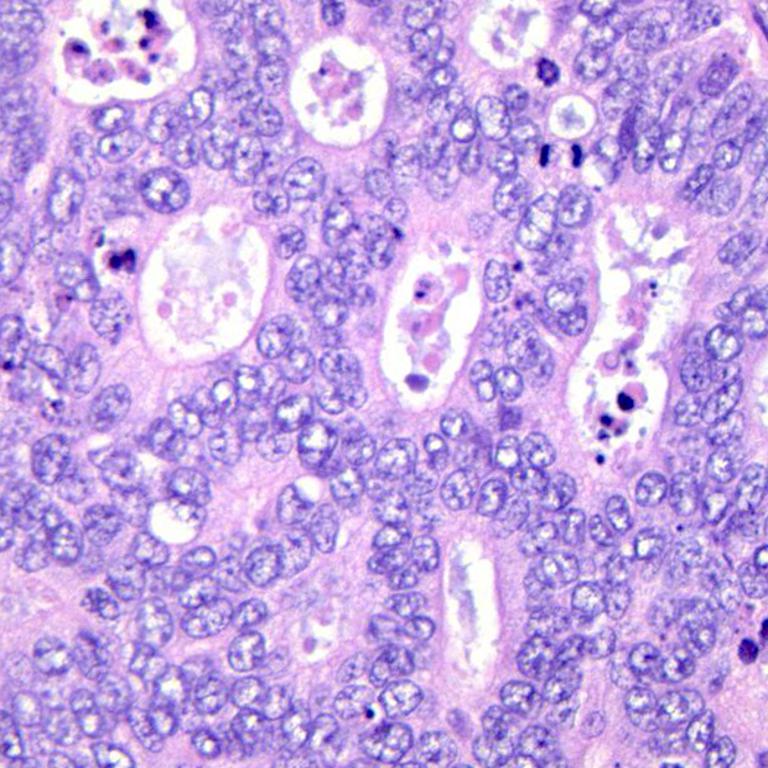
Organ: colon
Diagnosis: adenocarcinomas